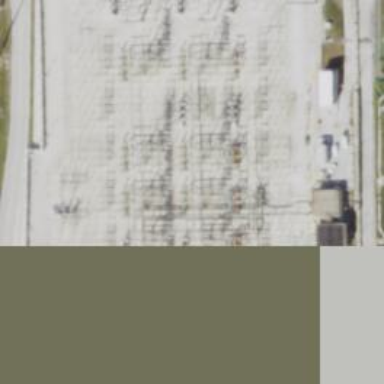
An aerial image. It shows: Switch for power supply.